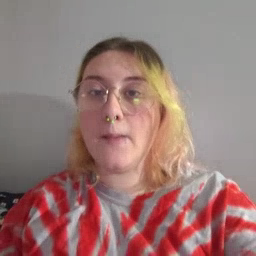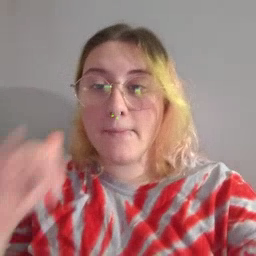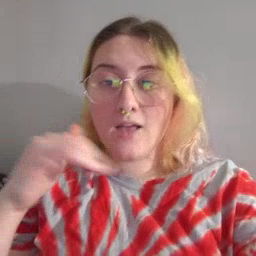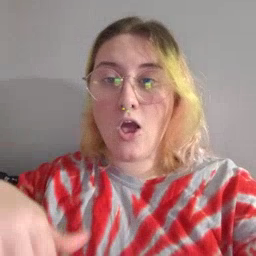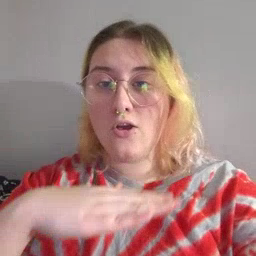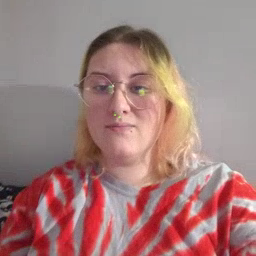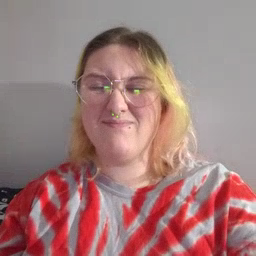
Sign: backyard